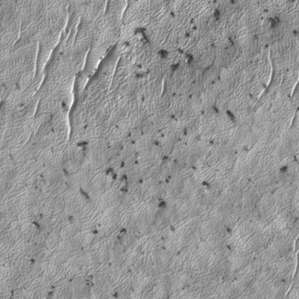
Label: frost